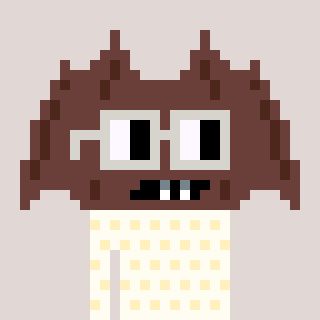
a pixel art character with square light gray glasses, a bat-shaped head and a grayscale-colored body on a warm background